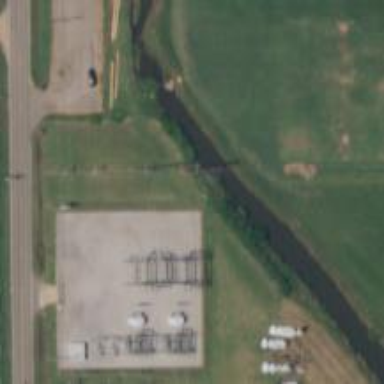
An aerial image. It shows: Distribution level power substation surrounded by fence.